Brain MRI, t2w sequence, axial 2D slice.
Patient: age 26, sex F, weight 78 kg, height 1.78 m
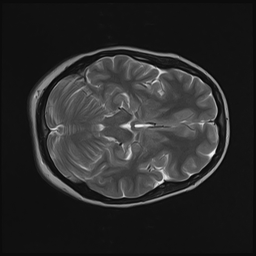